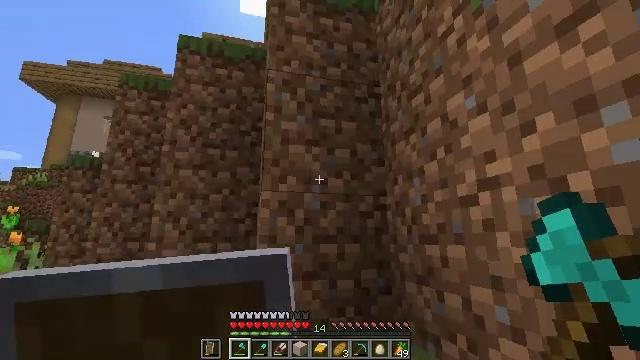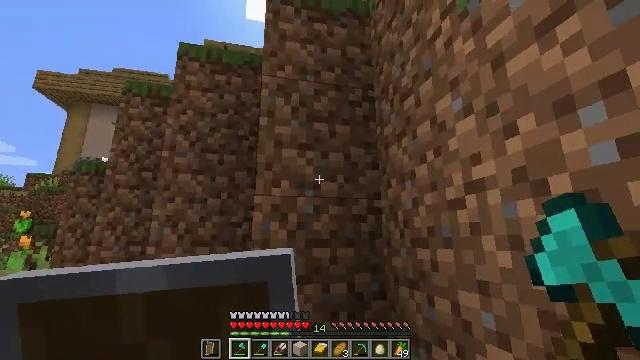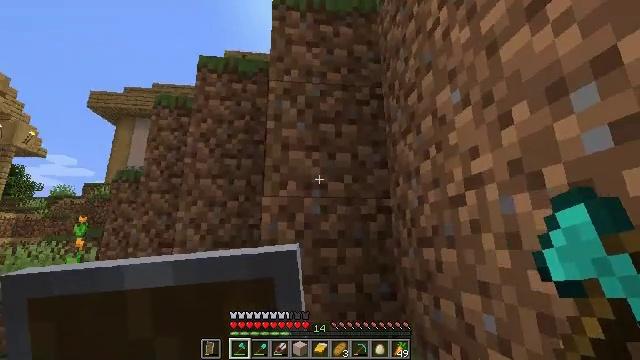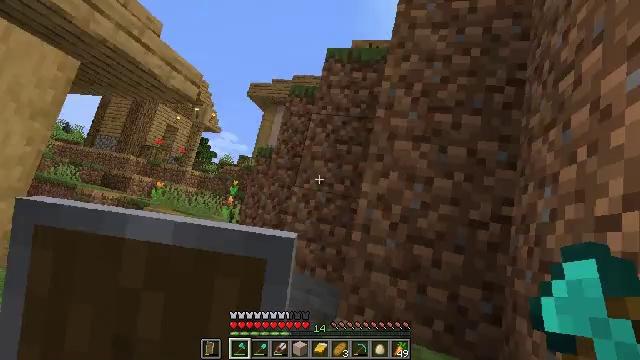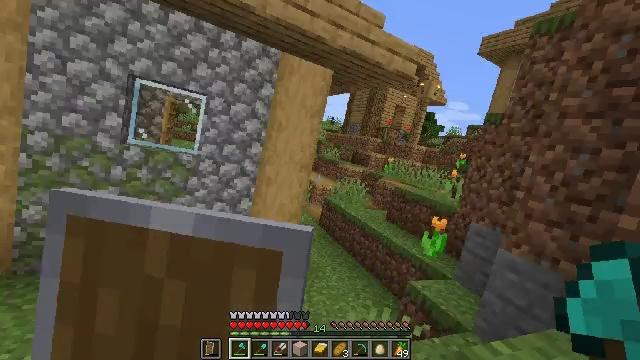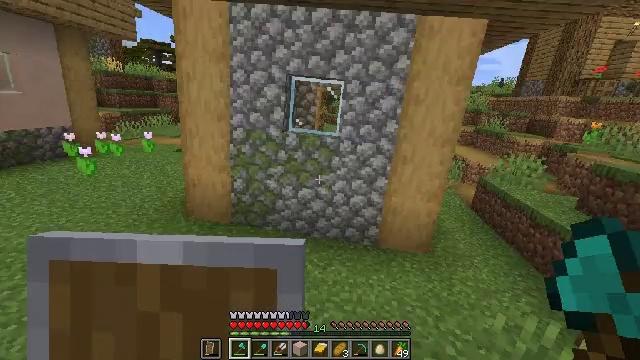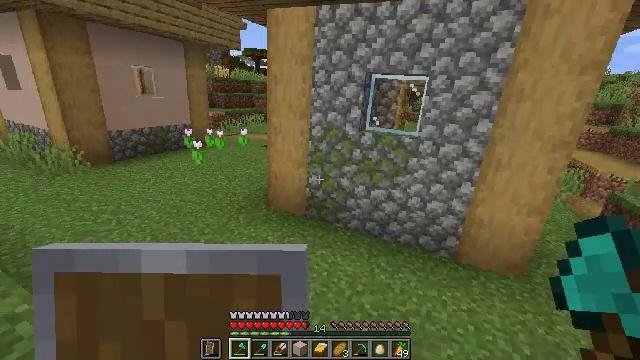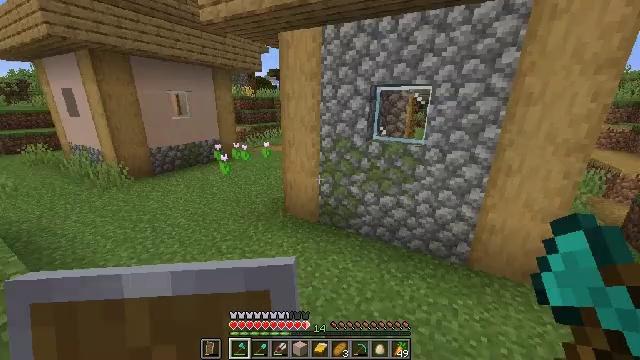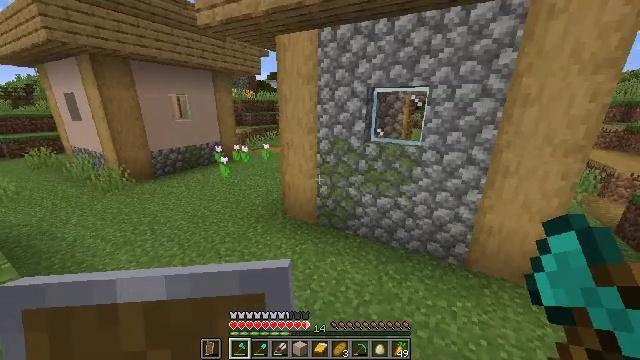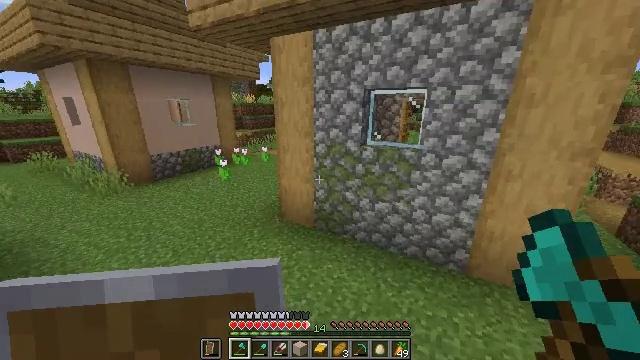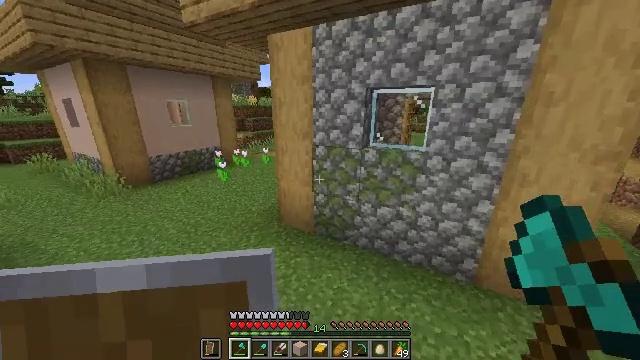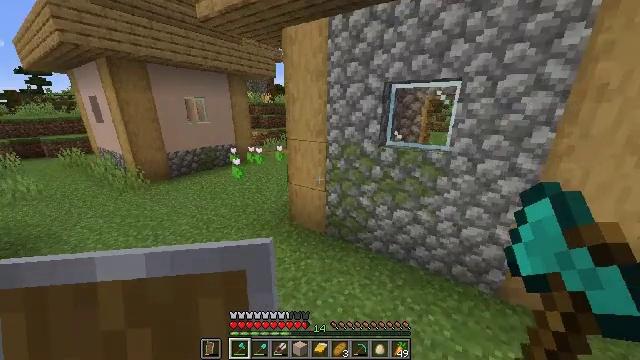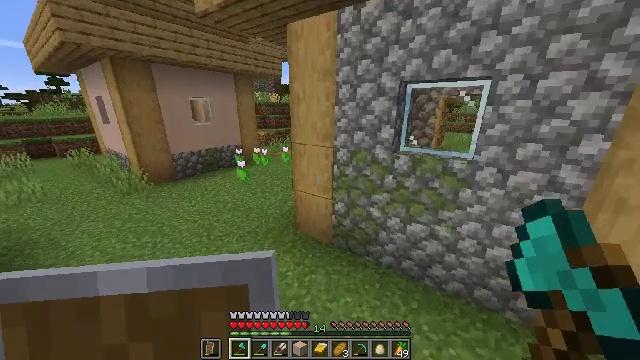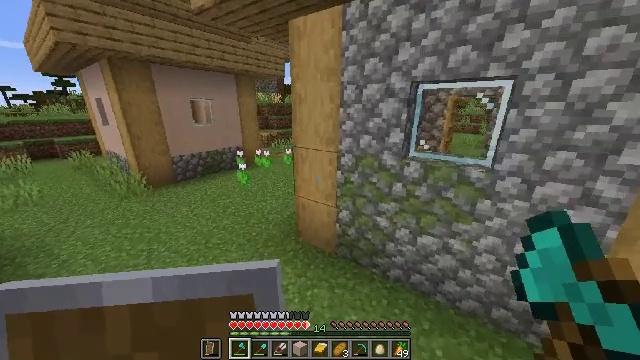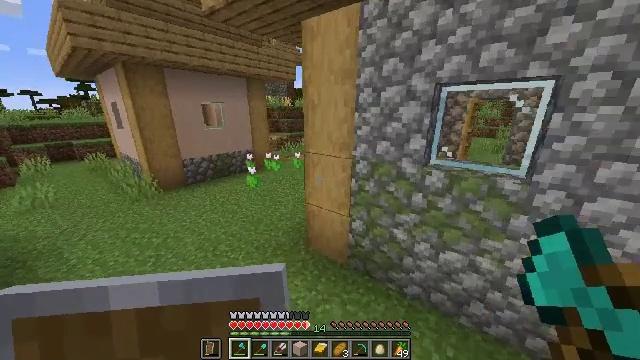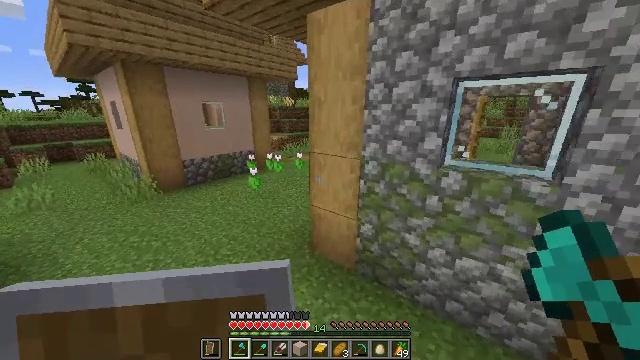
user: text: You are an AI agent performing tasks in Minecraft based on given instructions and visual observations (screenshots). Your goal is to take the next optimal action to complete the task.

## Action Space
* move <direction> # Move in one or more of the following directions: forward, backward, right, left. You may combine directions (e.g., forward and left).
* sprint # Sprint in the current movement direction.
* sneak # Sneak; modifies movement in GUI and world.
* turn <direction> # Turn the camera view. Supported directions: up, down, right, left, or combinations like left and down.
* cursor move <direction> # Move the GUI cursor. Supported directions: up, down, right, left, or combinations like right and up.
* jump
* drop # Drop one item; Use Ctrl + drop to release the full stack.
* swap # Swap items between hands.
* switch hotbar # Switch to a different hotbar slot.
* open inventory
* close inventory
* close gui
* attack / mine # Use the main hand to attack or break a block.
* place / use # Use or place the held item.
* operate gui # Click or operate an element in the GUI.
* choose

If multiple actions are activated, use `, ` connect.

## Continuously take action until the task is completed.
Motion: motion action
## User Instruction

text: Destroy the oak door to retrieve it.
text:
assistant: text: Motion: move right, turn left
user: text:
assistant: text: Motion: move right, turn left
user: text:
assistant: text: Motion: move right, turn left and down
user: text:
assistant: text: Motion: move right, turn left and down
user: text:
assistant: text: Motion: move right, turn left and down
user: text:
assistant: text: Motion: move forward and move right, sprint, turn left and down
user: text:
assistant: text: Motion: move forward, sprint, turn left and up
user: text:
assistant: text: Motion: move forward, sprint
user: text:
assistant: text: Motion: move forward, sprint
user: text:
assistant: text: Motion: move forward, sprint
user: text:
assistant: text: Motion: move forward, sprint, turn left
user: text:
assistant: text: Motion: move forward, sprint, turn left
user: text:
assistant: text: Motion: move forward, sprint
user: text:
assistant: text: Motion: move forward and move left, sprint, turn left
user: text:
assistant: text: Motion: move forward and move left, sprint
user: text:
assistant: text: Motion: move forward and move left, sprint
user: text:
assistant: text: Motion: move forward and move left, sprint
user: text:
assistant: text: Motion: move forward and move left, sprint, turn right and up
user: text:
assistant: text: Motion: move forward and move left, sprint, turn right and up
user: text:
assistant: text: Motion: move forward and move left, sprint, turn right and up
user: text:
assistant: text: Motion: move forward and move left, sprint
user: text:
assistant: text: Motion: move forward, sprint
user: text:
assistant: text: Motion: move forward, sprint
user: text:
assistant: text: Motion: move forward, sprint, turn left
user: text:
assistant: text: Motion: move forward, sprint, turn right and up
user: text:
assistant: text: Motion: move forward, sprint, turn right
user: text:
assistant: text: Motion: move forward and move left, sprint
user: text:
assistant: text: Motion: move forward and move left, sprint
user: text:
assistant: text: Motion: move forward and move left, sprint, turn right
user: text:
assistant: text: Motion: move forward and move left, sprint, turn right